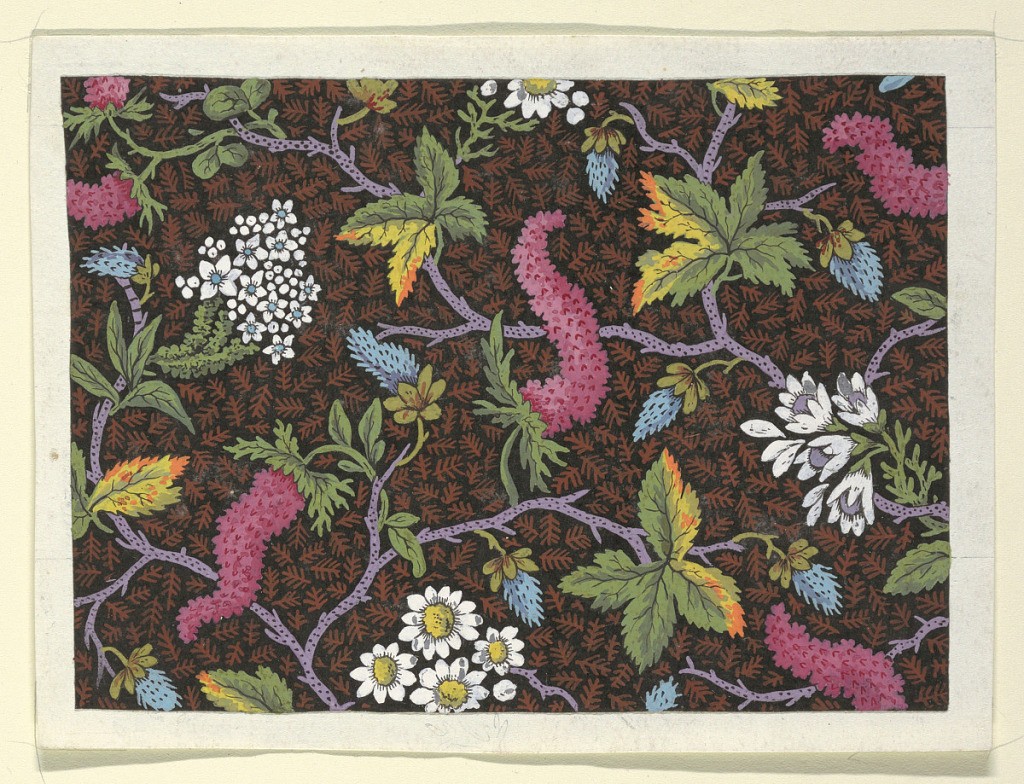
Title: Floral design for printed textiles
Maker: Louis-Albert DuBois, Swiss, 1752–1818
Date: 1800–1818
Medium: Brush and gouache, graphite on white wove paper
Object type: Drawing
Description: White and pink floral design, purple branches on black ground with rust fern pattern.